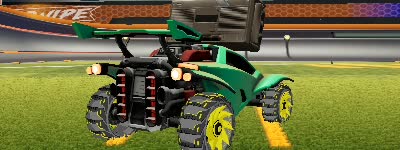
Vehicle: octane